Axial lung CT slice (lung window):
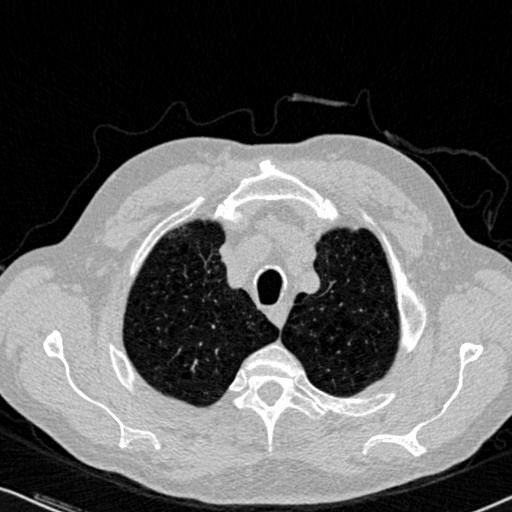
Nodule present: no